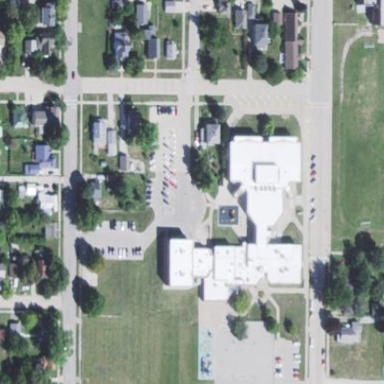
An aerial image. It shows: School building.